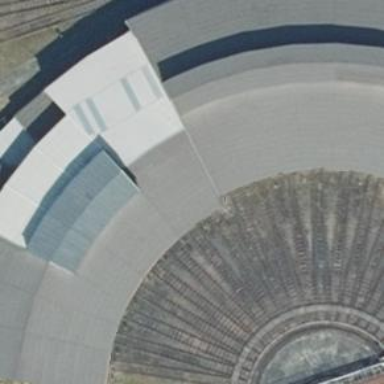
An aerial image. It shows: Railway yard used for servicing trains.